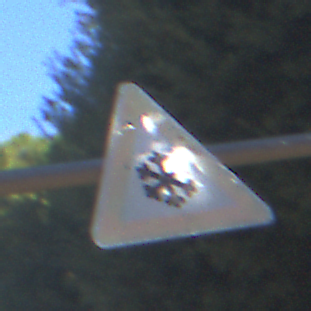
Verkehrszeichen: SchneeOderEisglaette
Umgebung: Outdoor, Suburban
Tageszeit: MorningAfternoon
Wetter: Clear
Licht: Natural
Jahreszeit: NotSpecified
Kontrast: HighContrast